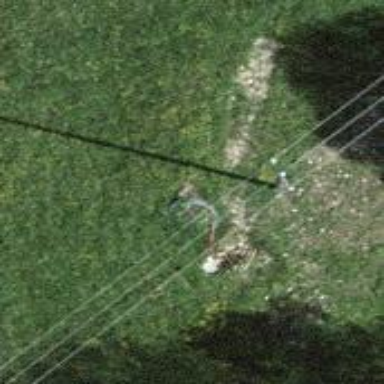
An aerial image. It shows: Power pole.